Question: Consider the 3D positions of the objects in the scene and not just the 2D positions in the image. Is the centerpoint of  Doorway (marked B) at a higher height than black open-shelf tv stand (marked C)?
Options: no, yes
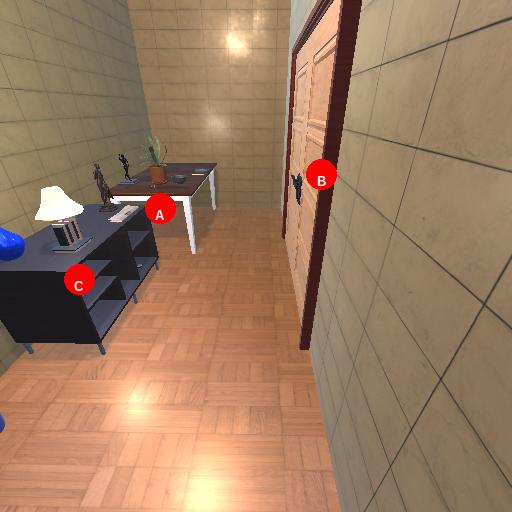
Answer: no